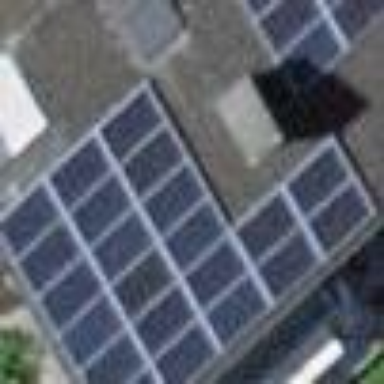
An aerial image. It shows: Solar power generator.